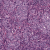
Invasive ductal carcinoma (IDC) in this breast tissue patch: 1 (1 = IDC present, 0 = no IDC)